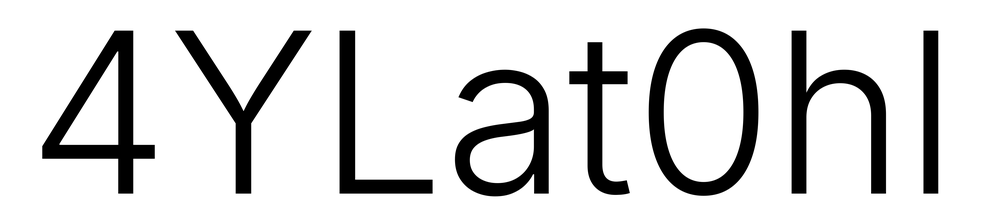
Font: Inter_Light